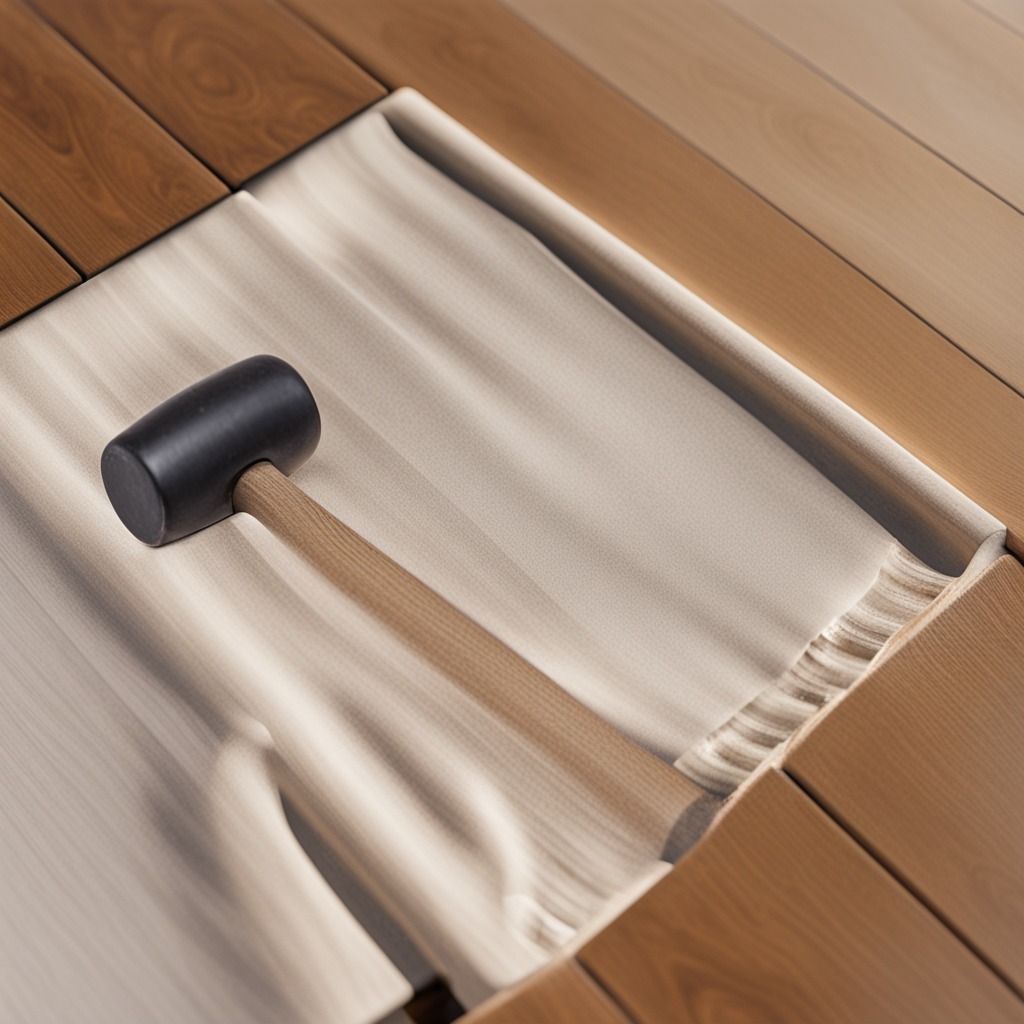
A hammer lying on a clean wooden table in an outdoor workshop during daytime bright natural light soft shadows worn but beneath the cloth